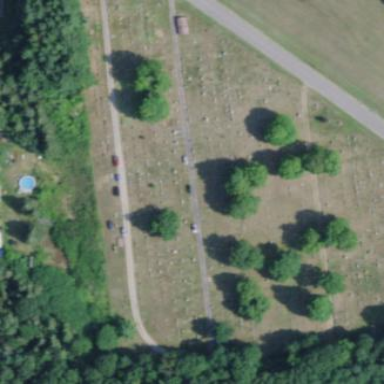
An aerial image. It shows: Cemetery.